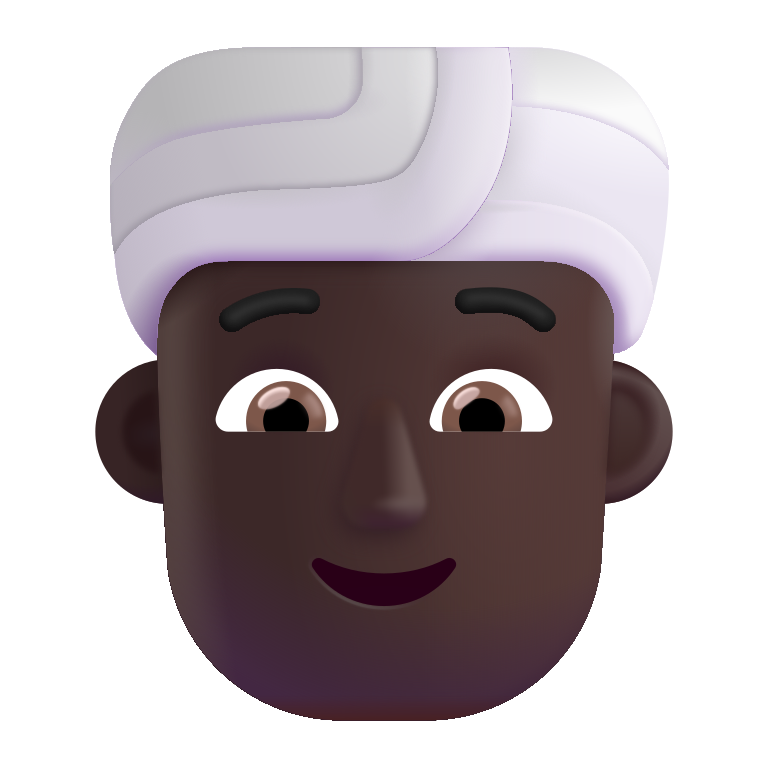
person wearing turban color dark